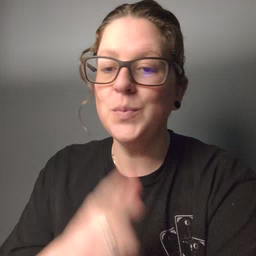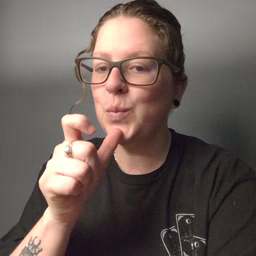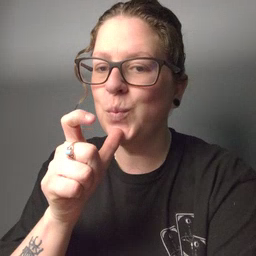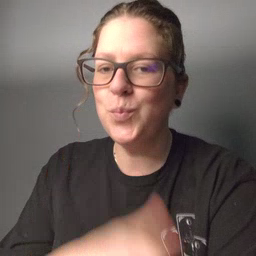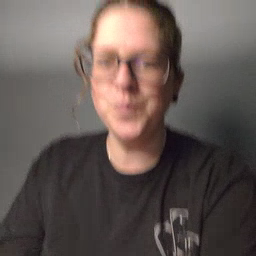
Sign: who